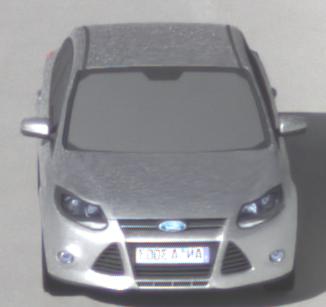
Make: Ford
Model: Focus 1.6 Ti-VCT
Detailed model: Focus (III)
Model produced from: 2011/09
Model produced until: 2014/09
Doors: 5
Color: white
Road condition: dry road
Daytime: morning or afternoon
Contrast: high contrast